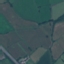
Label: Pasture